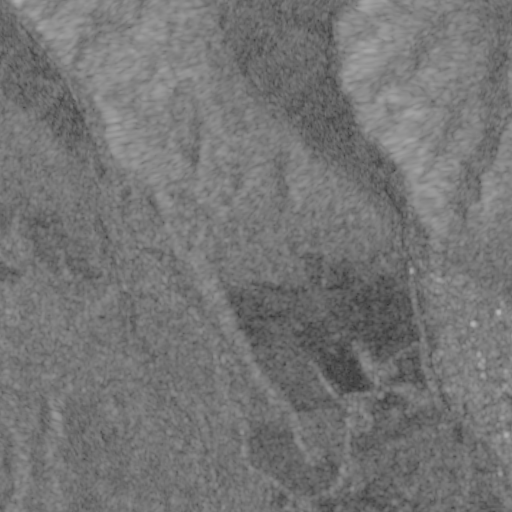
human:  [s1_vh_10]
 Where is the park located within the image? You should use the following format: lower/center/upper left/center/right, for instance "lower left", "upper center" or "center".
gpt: The park is located in the lower right of the image.
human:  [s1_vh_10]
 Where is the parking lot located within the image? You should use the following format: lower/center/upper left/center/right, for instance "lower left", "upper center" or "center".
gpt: The parking lot is located in the lower right of the image.
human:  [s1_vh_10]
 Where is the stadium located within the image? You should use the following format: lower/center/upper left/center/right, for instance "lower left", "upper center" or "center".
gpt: The stadium is located in the lower right of the image.
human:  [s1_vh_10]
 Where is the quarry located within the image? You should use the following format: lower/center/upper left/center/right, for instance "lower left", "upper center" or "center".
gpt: There is no quarry in the image.

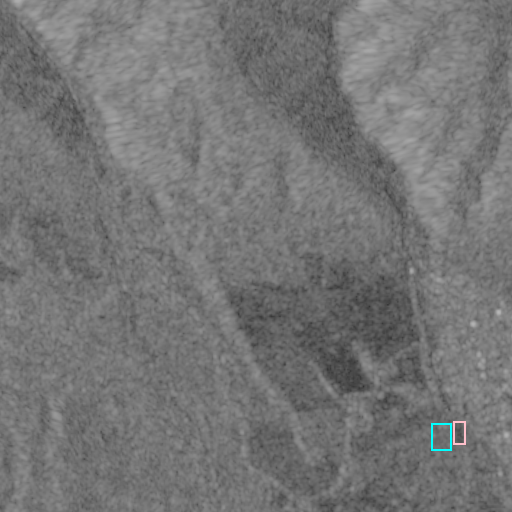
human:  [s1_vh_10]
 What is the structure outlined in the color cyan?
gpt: The structure outlined in cyan is a park.
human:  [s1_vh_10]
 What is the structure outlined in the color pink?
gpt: The structure outlined in pink is a stadium.
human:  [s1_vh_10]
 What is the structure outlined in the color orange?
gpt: There is no orange outline.